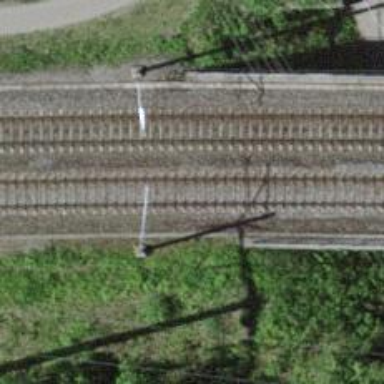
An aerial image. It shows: Railway bridge with electrified contact lines.